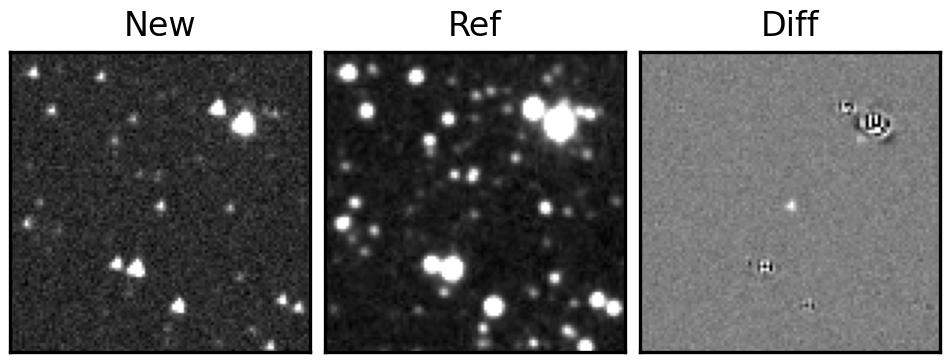
Label: real